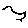
Label: bird